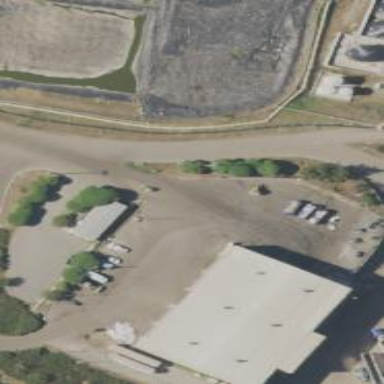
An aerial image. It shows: Waste transfer station.